Interaction volume radius: 10 \u00c5
Interaction volume height: 15 \u00c5
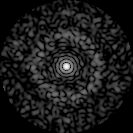
Disorder parameter: 0.8109